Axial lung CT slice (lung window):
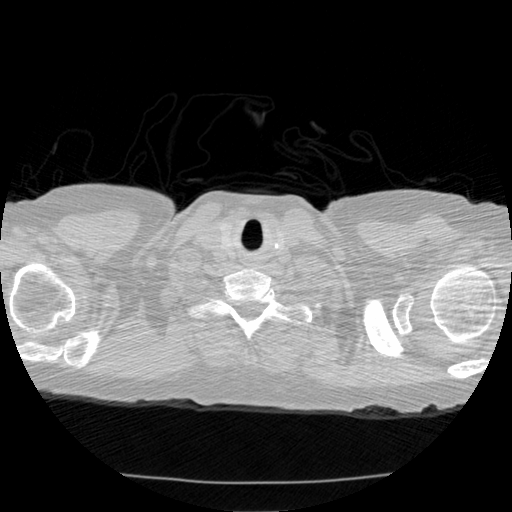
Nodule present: no